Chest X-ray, PA view. Patient: 36 years old, sex F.
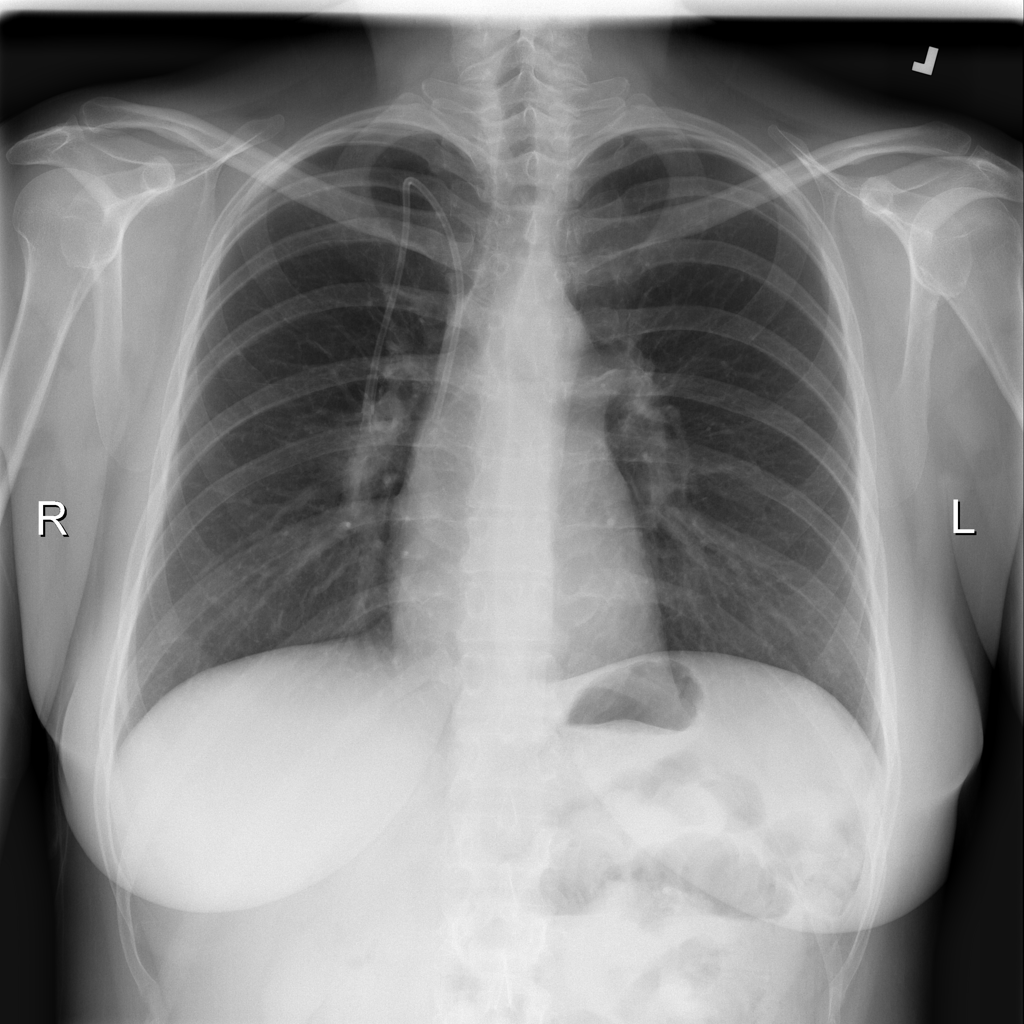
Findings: No Finding